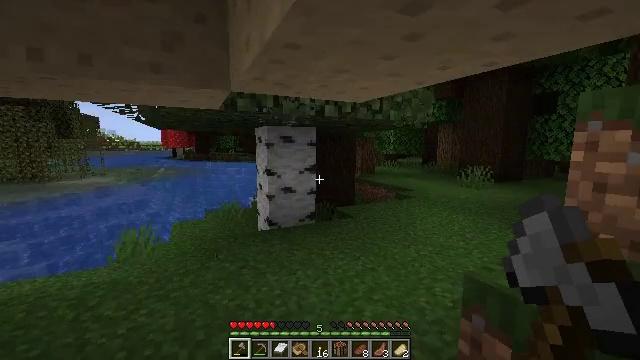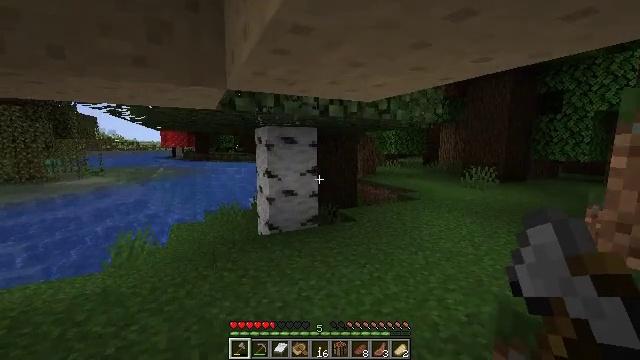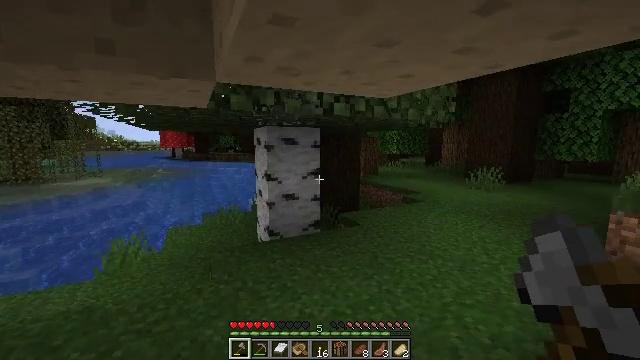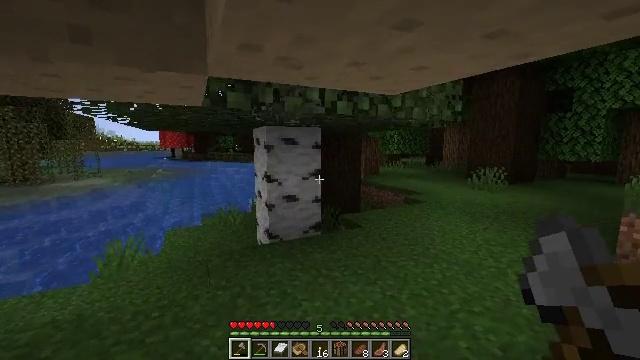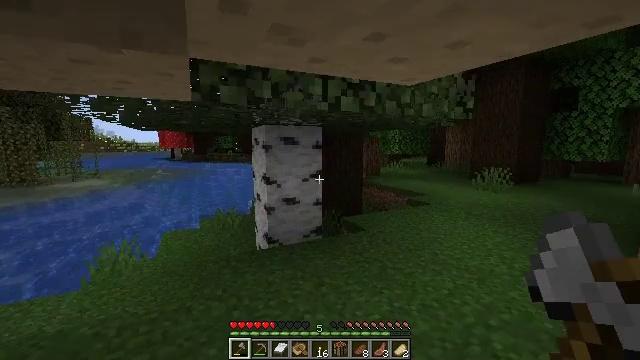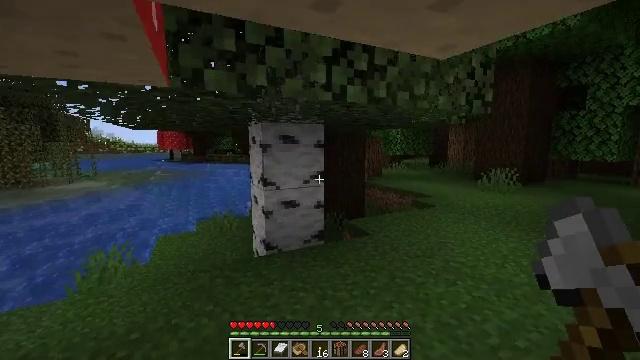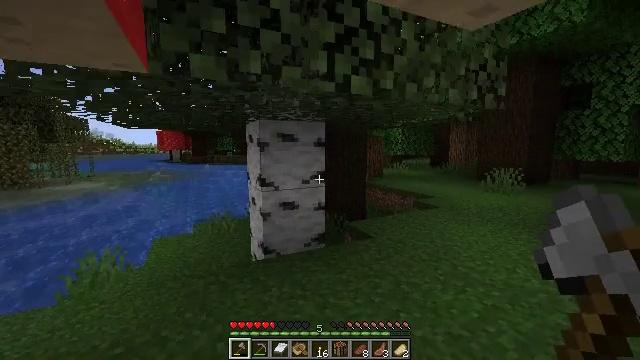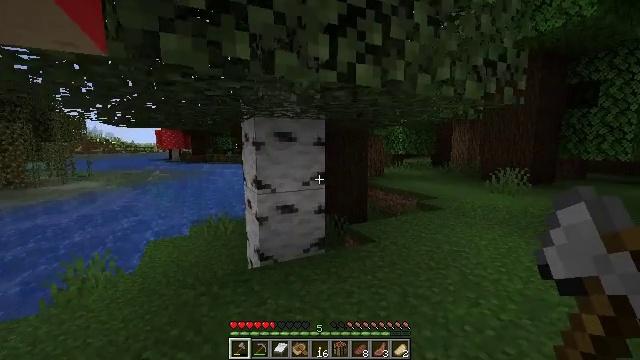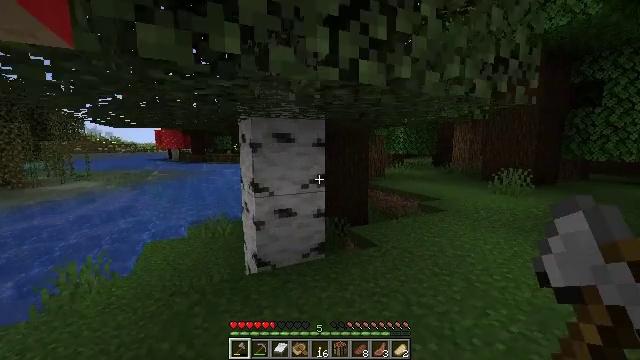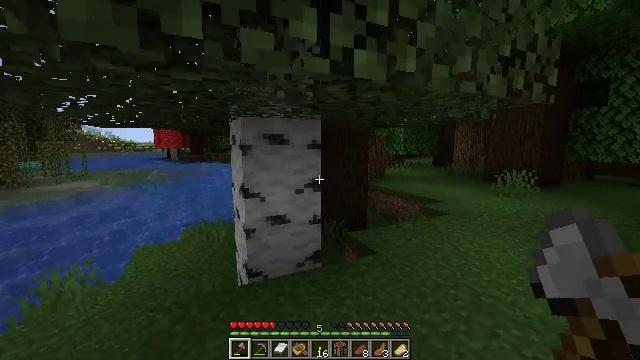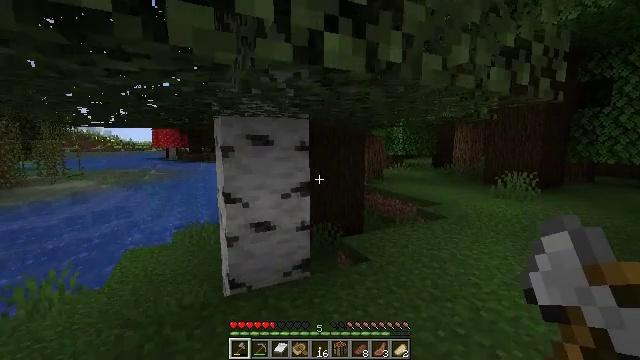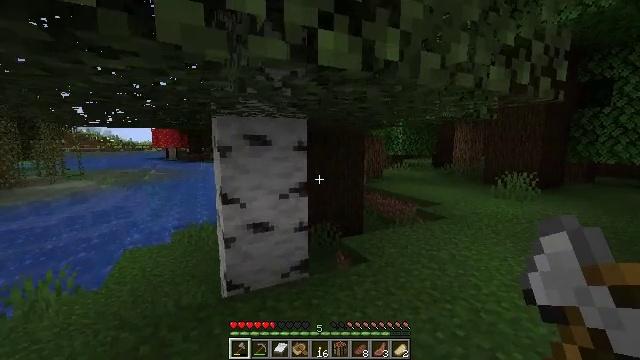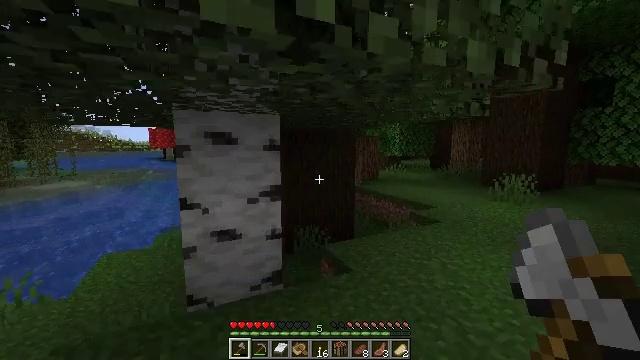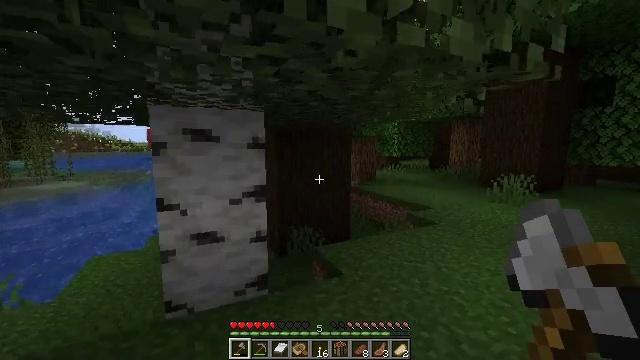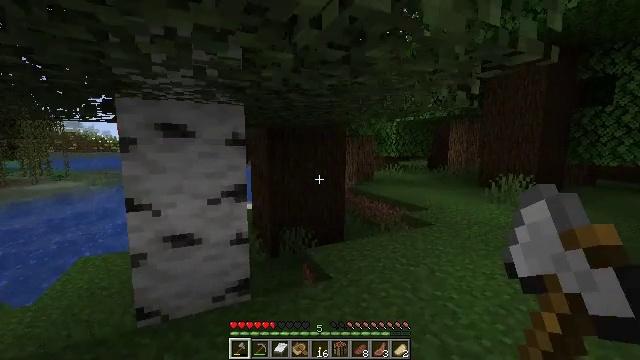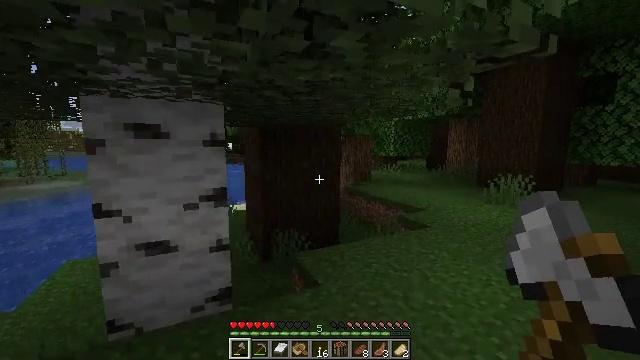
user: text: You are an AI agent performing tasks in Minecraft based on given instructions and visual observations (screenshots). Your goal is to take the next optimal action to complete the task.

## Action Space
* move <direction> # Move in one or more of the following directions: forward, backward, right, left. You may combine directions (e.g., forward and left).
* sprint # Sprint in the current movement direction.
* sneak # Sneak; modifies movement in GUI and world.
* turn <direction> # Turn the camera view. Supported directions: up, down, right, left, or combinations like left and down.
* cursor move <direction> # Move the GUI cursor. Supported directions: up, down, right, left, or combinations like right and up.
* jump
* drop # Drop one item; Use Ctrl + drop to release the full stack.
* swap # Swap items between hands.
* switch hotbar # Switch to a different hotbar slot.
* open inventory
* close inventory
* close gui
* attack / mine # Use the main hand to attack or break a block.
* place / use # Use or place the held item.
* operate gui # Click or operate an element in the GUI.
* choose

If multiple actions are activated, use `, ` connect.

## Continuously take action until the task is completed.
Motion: motion action
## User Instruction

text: Break the sugar cane.
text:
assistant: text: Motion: move forward
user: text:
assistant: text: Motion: move forward
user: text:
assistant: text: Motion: move forward
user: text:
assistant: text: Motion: move forward
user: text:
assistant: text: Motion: move forward
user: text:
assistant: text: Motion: move forward
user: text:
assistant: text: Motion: move forward
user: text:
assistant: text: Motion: move forward
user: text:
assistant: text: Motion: move forward and move right
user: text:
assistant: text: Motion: move forward and move right
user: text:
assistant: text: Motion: move forward and move right
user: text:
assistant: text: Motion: move forward and move right
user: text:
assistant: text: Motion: move forward and move right
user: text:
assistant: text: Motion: move forward and move right
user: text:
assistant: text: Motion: move forward and move right, sprint
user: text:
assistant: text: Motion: move forward and move right, sprint
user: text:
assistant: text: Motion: move forward and move right, sprint
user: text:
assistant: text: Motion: move forward and move right, sprint
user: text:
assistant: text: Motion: move forward and move right, sprint
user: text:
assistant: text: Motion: move forward and move right, sprint
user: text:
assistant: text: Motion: move forward and move right, sprint
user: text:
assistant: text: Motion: move forward and move right, sprint, turn right and up
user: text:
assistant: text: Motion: move forward and move right, sprint, turn right and down
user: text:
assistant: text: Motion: move forward, sprint, turn right and down
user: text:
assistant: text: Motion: move forward, sprint
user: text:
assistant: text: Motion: move forward, sprint
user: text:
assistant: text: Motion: move forward, sprint, turn left and up
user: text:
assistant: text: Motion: move forward, sprint
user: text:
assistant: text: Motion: move forward, sprint
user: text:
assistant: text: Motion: move forward, sprint